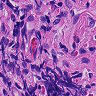
Metastatic tissue present: no